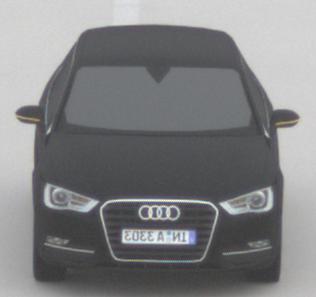
Make: Audi
Model: A3 1.2 TFSI
Detailed model: A3 (8V)
Model produced from: 2013/02
Model produced until: 2014/05
Doors: 3
Color: black
Road condition: dry road
Daytime: morning or afternoon
Contrast: low contrast